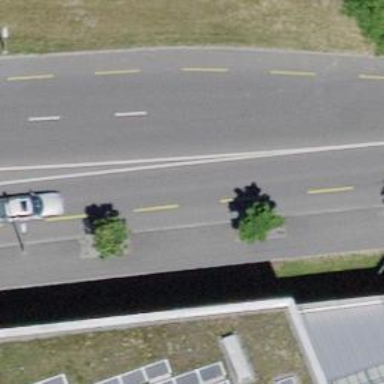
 featuring lane for cyclists on both sides."